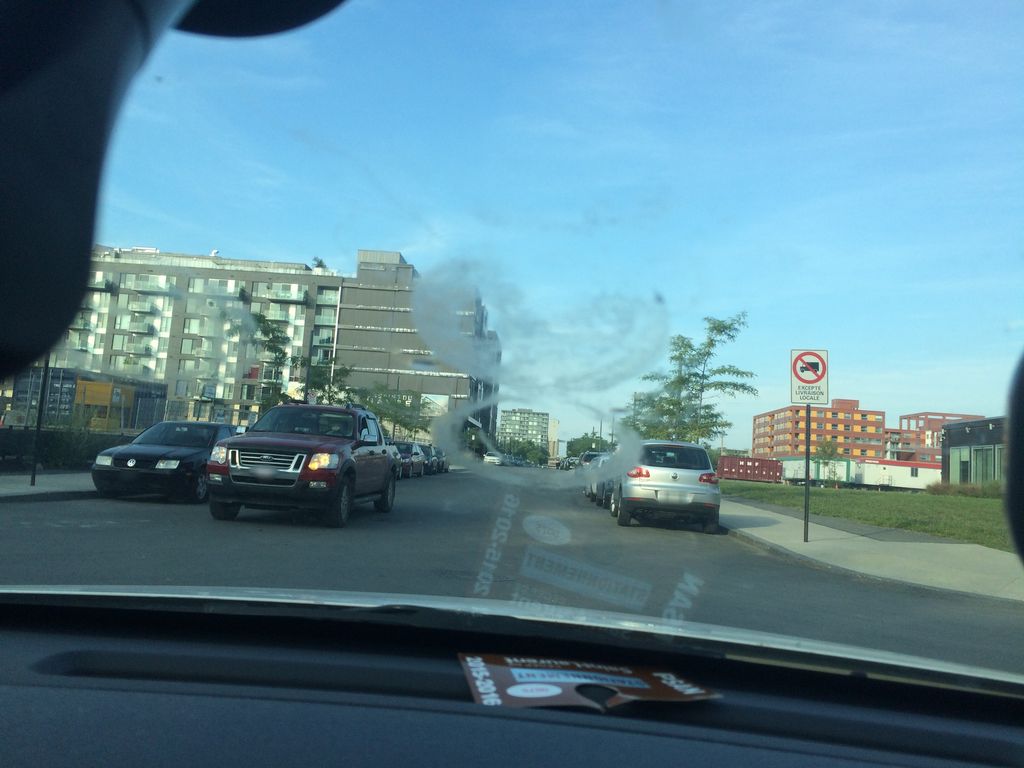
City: montreal